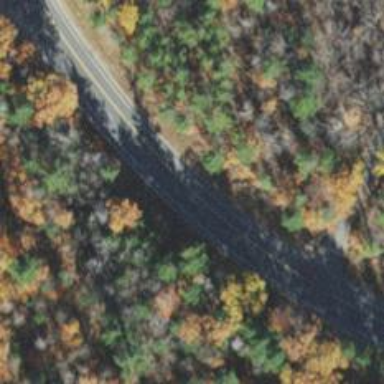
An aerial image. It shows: Asphalt trunk highway.